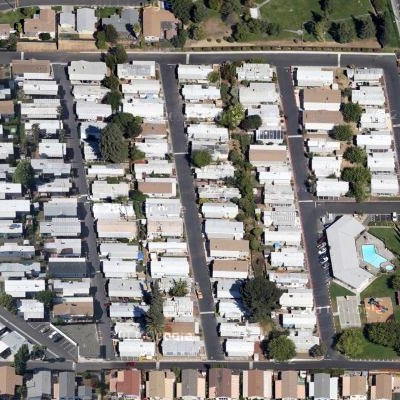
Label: fResident